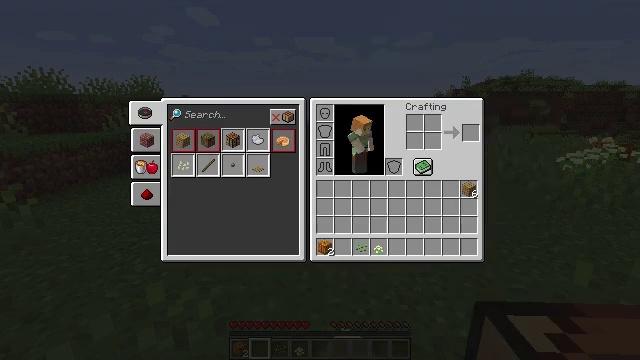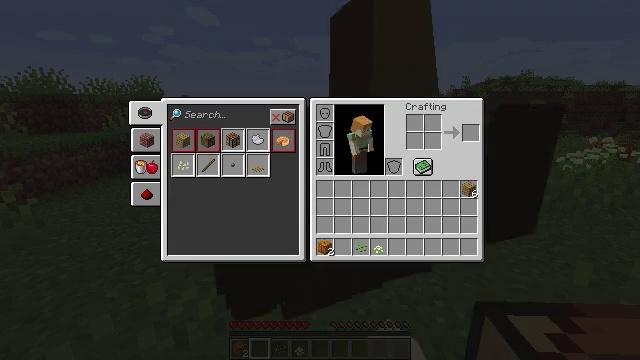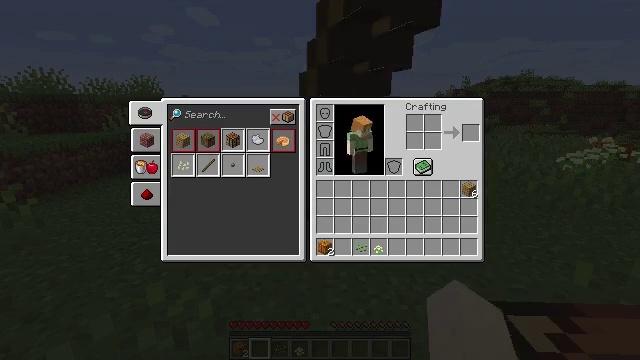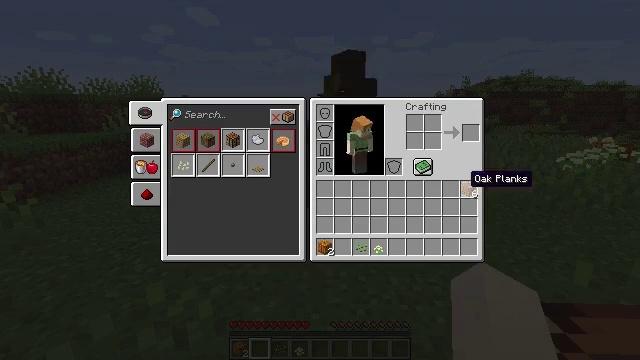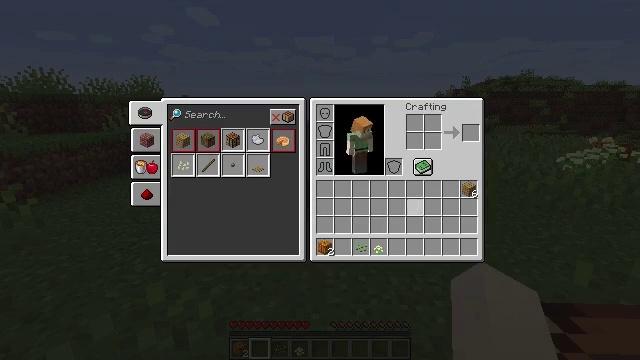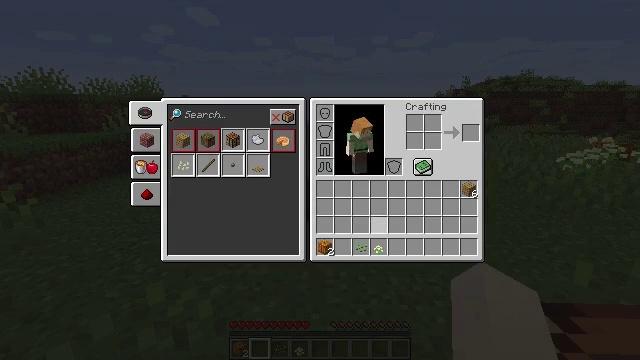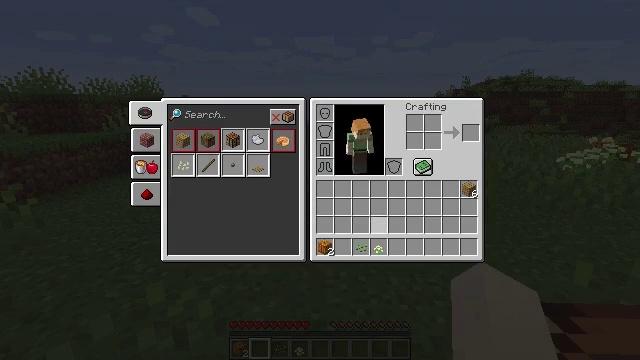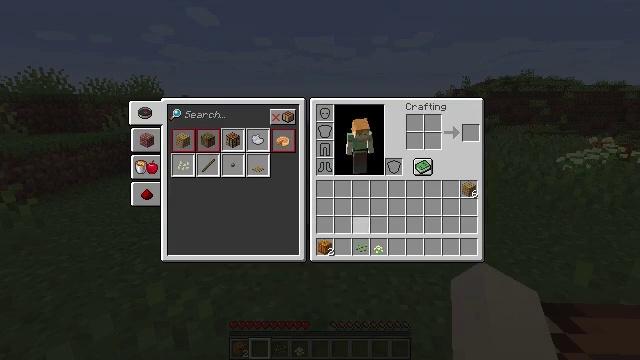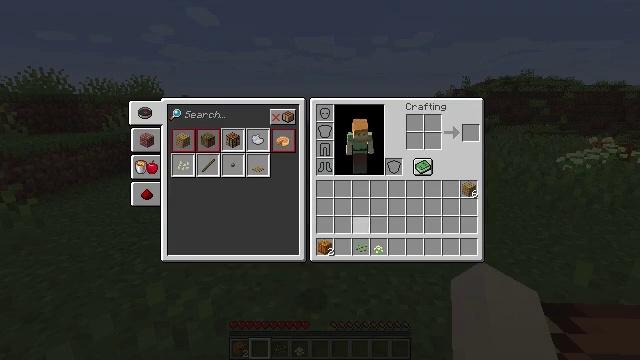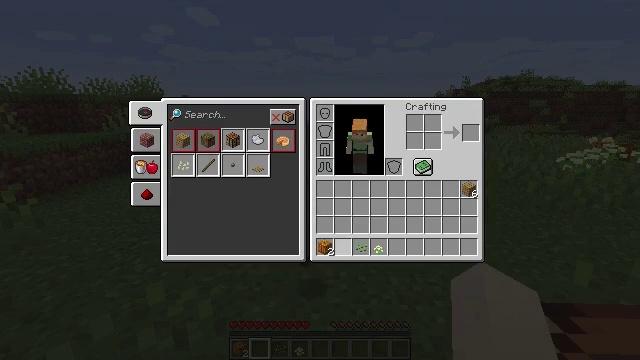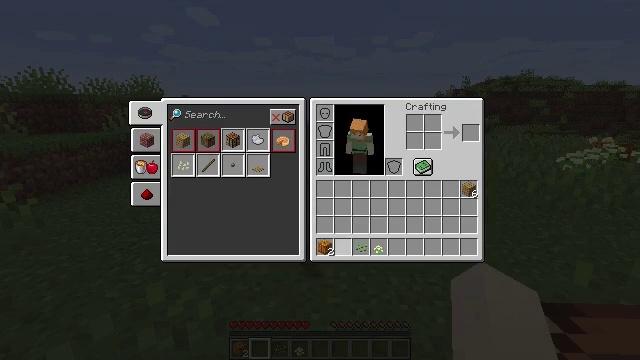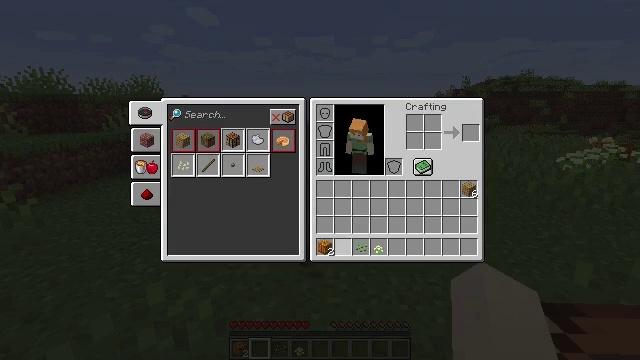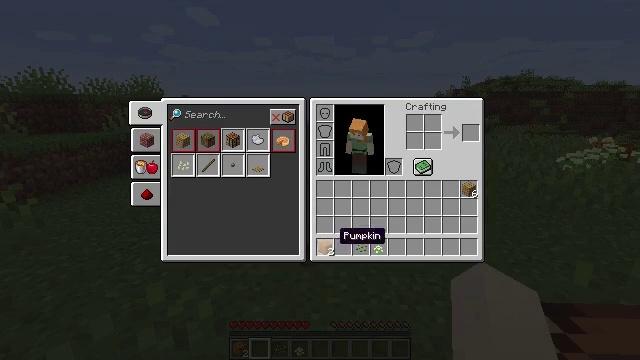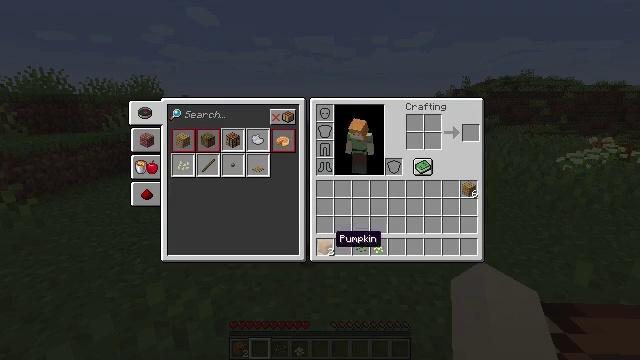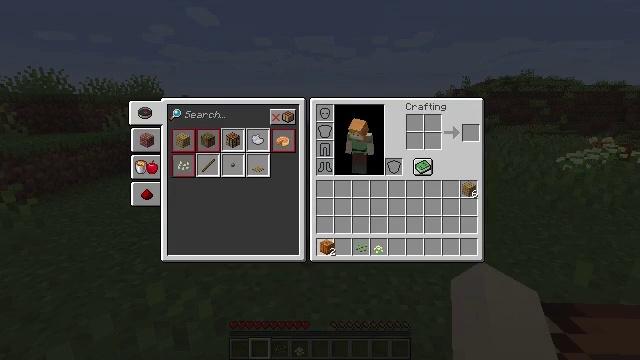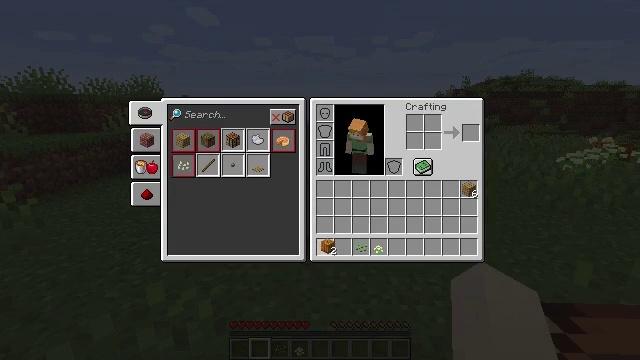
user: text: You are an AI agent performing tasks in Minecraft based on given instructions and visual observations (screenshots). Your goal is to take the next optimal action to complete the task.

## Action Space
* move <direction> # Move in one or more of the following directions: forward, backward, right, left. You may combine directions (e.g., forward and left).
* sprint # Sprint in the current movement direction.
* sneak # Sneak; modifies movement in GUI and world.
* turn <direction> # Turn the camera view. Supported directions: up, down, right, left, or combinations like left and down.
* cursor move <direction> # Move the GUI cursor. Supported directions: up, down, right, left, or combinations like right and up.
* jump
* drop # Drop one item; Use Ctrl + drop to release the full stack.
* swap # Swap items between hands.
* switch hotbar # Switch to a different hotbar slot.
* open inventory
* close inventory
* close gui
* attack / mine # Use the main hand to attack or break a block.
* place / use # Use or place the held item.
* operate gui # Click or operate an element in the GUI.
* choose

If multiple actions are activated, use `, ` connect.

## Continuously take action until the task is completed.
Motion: motion action
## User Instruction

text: Drop a pumpkin.
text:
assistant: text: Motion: open gui
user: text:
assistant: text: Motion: no_op
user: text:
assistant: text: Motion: cursor move left and down
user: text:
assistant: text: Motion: cursor move left and down
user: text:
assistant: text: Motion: cursor move left and down
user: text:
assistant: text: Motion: cursor move left
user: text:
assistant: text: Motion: cursor move left
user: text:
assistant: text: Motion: cursor move left
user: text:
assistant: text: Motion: cursor move left
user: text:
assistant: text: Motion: cursor move left
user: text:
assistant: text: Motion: no_op
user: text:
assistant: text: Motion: no_op
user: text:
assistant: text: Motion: no_op
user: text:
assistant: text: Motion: operate gui
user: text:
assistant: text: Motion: operate gui
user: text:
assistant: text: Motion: cursor move right and up, operate gui
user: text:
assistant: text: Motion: cursor move right and up, operate gui
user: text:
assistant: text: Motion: cursor move right and up, operate gui
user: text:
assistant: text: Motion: cursor move right and up, operate gui
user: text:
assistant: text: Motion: cursor move right and up, operate gui
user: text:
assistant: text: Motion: operate gui
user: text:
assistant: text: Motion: operate gui
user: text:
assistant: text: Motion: no_op
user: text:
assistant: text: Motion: no_op
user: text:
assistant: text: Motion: no_op
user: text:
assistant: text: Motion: operate gui
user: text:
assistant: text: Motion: operate gui
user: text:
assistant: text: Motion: no_op
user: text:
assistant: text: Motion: no_op
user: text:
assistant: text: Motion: no_op